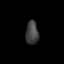
Tissue: lung
Cell type: Myeloid cells
Senescence score: 0.5666
Nuclear area (px): 293
Mean DAPI intensity: 65.235